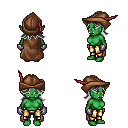
a pixel art fantasy rpg character, female body template, orc, green skin, brown cape, gold greaves, gray loose hair, leather cap, metal gloves, four views (front, back, left, right), 2x2 character sprite sheet, small pixel art, hard edges, no anti-aliasing